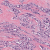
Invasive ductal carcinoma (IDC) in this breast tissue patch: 1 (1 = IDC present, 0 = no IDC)